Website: walmart
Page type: billing-address
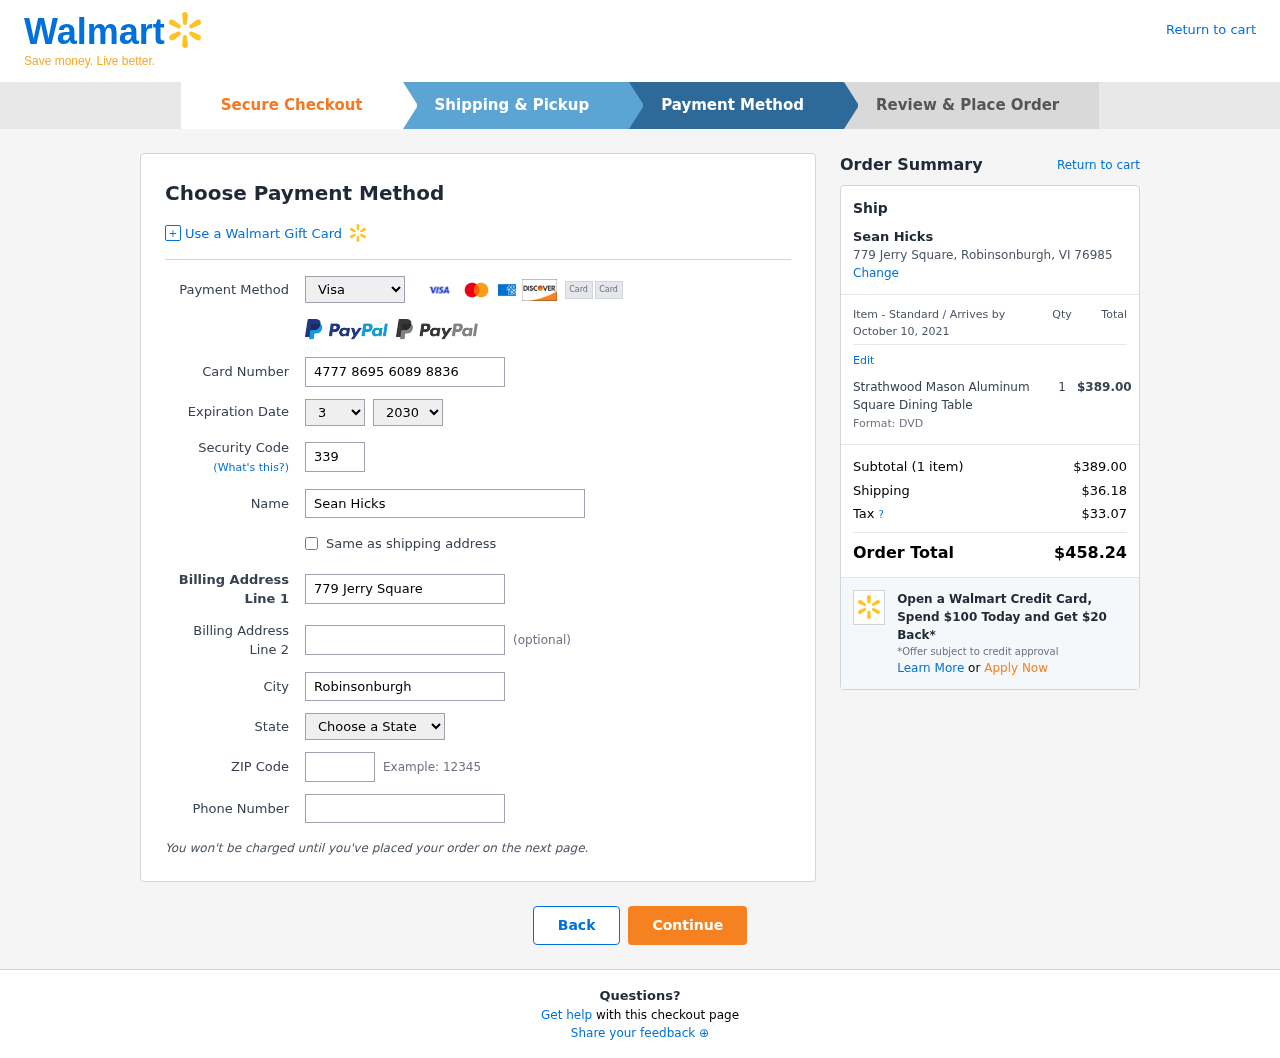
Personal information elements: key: PII_CARD_CVV
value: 339
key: PII_CARD_EXPIRY_MONTH
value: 03
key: PII_CARD_EXPIRY_YEAR
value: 30
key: PII_CARD_NUMBER
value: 4777 8695 6089 8836
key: PII_CARD_TYPE
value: Visa
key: PII_CITY
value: Robinsonburgh
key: PII_CITY_STATE_ZIP
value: Robinsonburgh, VI 76985
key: PII_FULLNAME
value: Sean Hicks
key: PII_PHONE
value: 9928732094
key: PII_POSTCODE
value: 76985
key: PII_STATE
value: VI
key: PII_STREET
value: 779 Jerry Square
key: PII_FULLNAME2
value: Sean Hicks
Product elements: key: PRODUCT1_NAME
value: Strathwood Mason Aluminum Square Dining Table
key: PRODUCT1_PRICE
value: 389
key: PRODUCT1_QUANTITY
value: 1
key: PRODUCT1_DESC
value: Format: DVD
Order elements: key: ORDER_DELIVERY_DATE
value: October 10, 2021
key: ORDER_NUM_ITEMS
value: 1
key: ORDER_SUBTOTAL
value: $389.00
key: ORDER_SHIPPING_COST
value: $36.18
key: ORDER_TAX
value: $33.07
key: ORDER_TOTAL
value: $458.24